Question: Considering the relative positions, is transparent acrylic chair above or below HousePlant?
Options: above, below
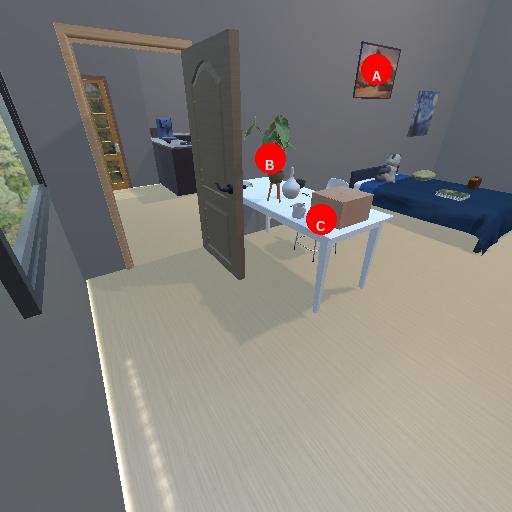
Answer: above